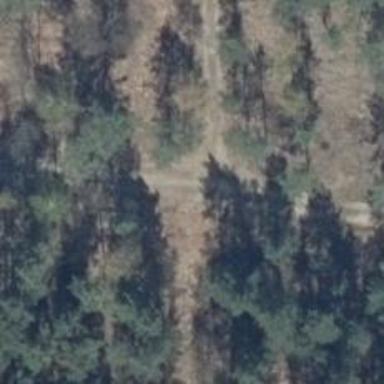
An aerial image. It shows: Dirt track road with grade 5 tracktype.